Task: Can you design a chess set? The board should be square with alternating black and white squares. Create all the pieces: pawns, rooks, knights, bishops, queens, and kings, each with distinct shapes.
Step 641:
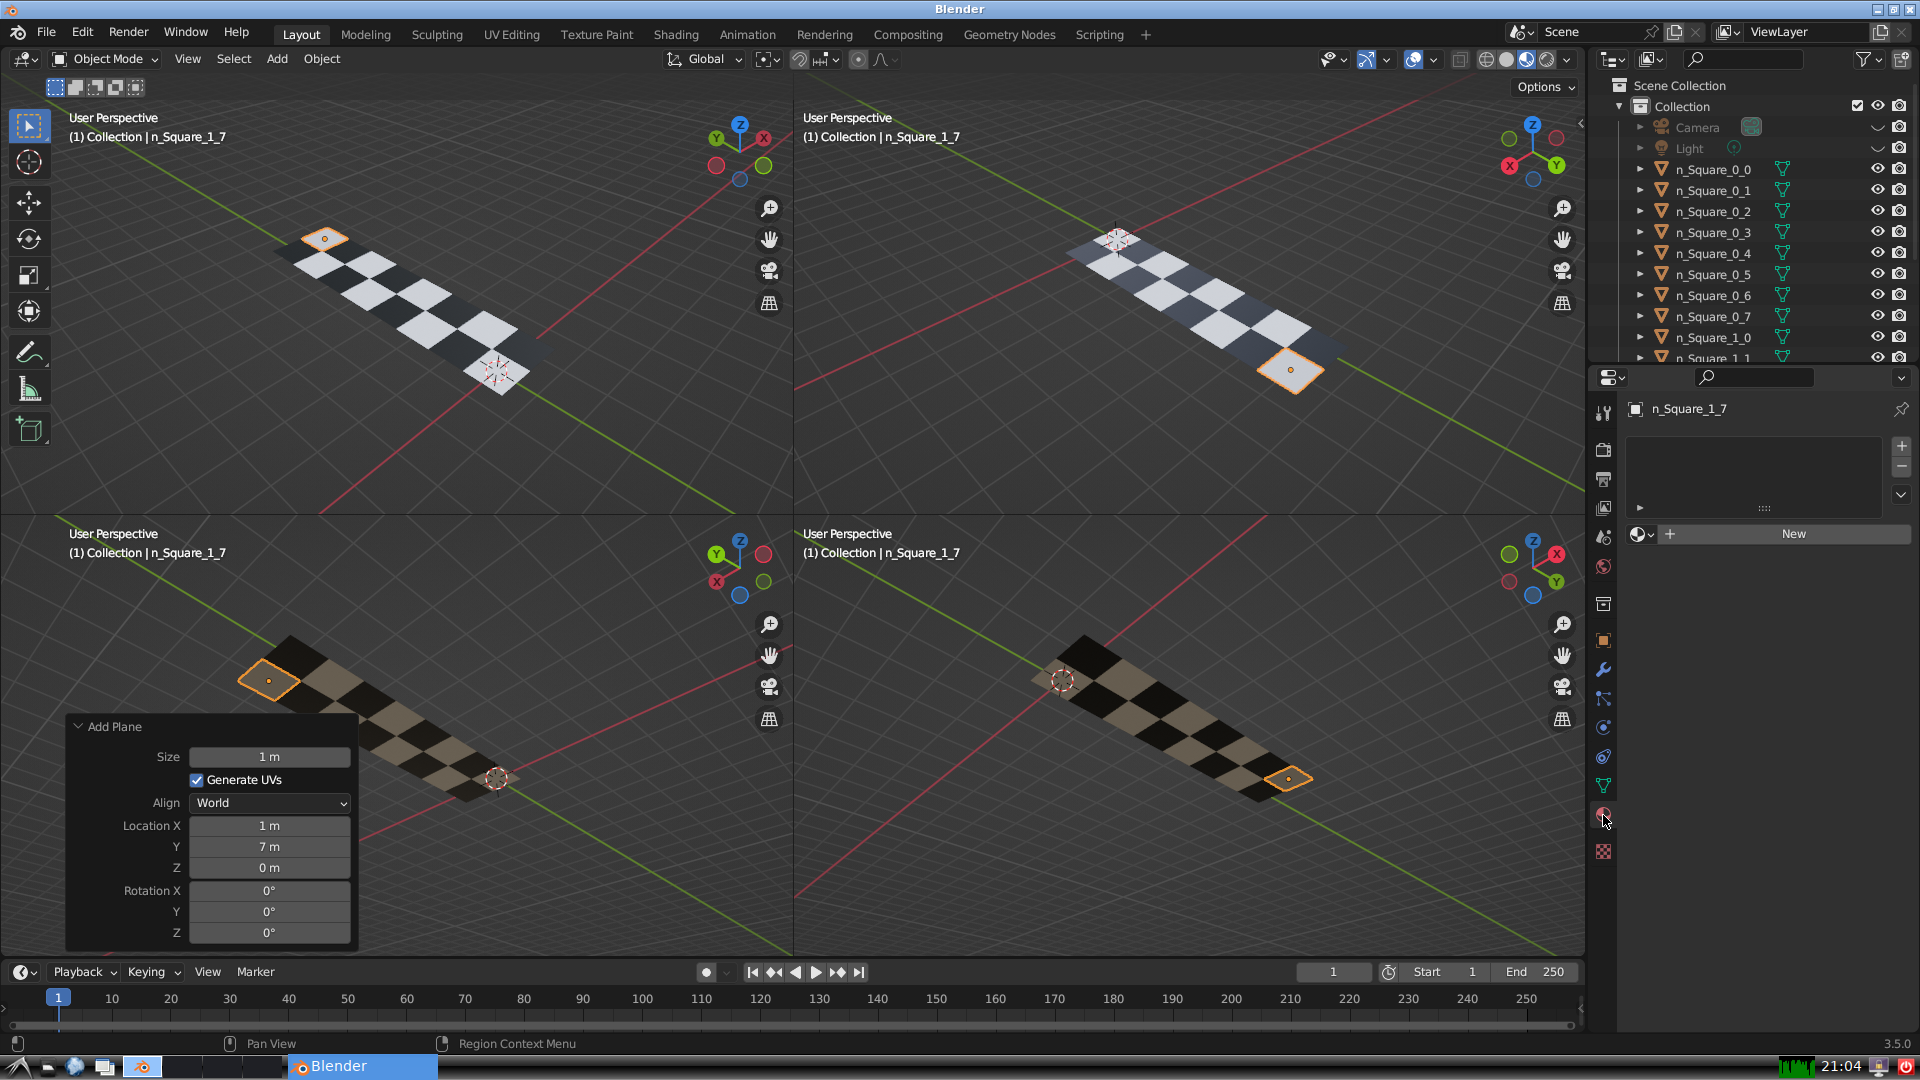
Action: {"mouse_move": [1636, 534]}